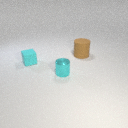
small cyan rubber cube to the left of large brown rubber cylinder